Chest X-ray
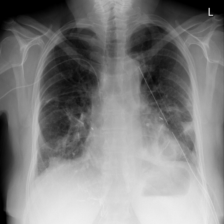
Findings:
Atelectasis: positive
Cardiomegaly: negative
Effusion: negative
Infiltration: negative
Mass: negative
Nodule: negative
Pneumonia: negative
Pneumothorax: negative
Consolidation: negative
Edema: negative
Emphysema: negative
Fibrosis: negative
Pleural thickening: negative
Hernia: negative